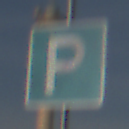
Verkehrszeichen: Parken
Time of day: SunriseSunset
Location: Outdoor (Suburban)
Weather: PartlyCloudy
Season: NotSpecified
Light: Natural